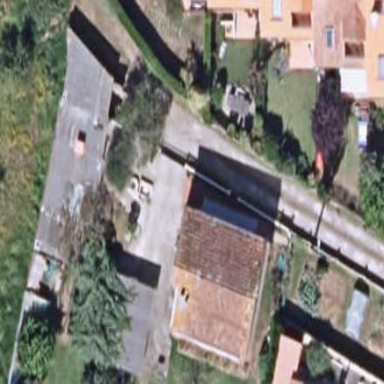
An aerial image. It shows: Simple house.